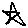
Label: star